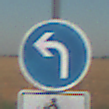
Verkehrszeichen: VorgeschriebeneFahrtrichtungLinks
Zusatzzeichen unten: EinspurigeFahrzeugeFrei3
Umgebung: Outdoor, Nature
Tageszeit: SunriseSunset
Wetter: Clear
Licht: Natural
Jahreszeit: NotSpecified
Kontrast: HighContrast